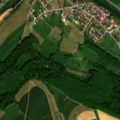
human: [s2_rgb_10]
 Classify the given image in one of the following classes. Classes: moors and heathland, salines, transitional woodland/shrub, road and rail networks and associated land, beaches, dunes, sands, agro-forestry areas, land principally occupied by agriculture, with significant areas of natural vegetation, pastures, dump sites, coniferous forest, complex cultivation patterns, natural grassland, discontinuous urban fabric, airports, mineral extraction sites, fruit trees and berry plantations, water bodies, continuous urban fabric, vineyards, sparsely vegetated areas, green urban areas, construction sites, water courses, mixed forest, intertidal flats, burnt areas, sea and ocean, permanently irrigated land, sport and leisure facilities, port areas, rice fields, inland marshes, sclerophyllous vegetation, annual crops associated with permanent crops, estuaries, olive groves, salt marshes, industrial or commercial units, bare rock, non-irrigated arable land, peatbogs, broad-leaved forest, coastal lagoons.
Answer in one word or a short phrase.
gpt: discontinuous urban fabric, non-irrigated arable land, pastures, land principally occupied by agriculture, with significant areas of natural vegetation, broad-leaved forest